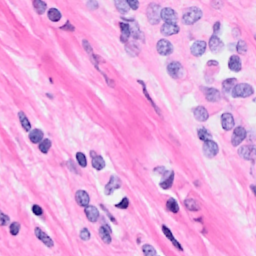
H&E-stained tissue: Breast